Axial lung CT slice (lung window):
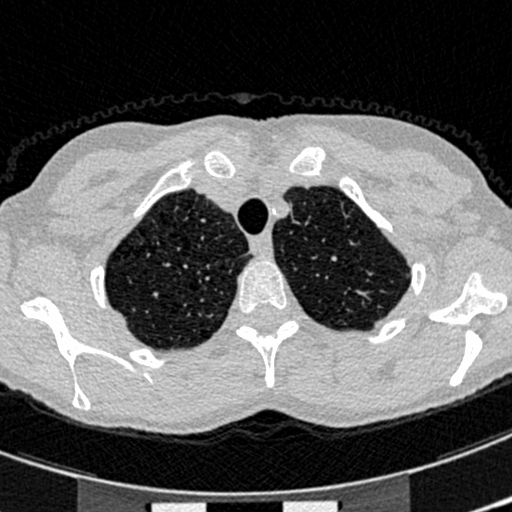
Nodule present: no